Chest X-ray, AP view. Patient: 39 years old, sex M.
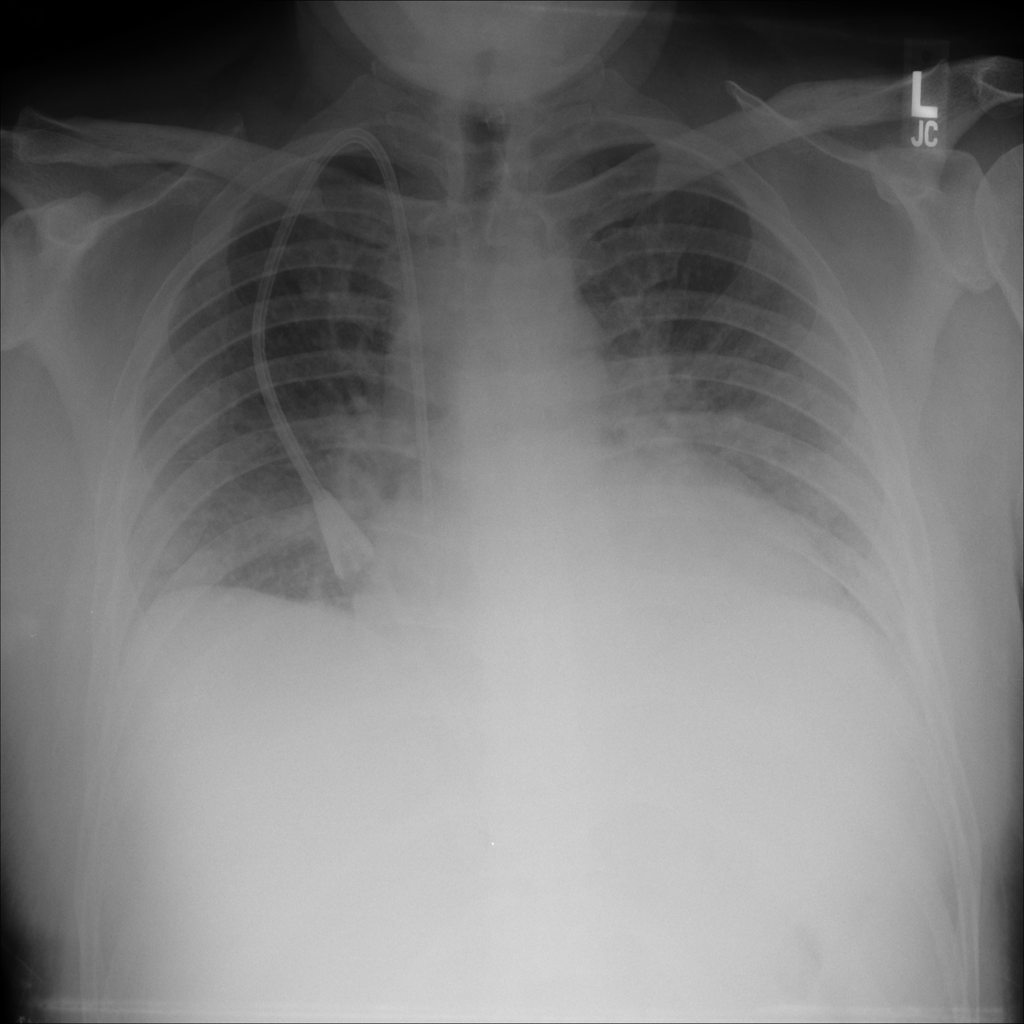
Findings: Edema